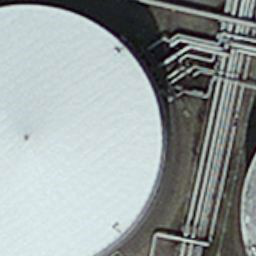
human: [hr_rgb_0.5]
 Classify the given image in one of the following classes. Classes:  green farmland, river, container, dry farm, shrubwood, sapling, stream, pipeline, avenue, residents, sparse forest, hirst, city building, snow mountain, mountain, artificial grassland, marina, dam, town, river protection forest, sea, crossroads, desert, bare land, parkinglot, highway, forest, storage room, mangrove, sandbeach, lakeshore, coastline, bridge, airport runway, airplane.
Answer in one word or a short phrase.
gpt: storage room